Question: How can I change the z-value, or just send to back or to front the objects in Interface Builder?
i.e. I would like to move to front the "Label" in this View:

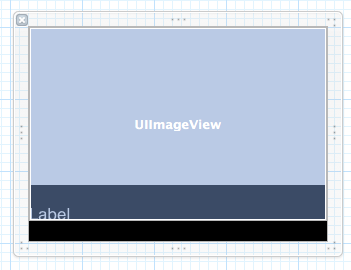
Answer: You need to reorder then in Interface Builder. It seems like you're using Xcode 4. So, first, click on the arrow in the bottom left corner of IB to expand the side panel:

Next, click and drag the views that you'd like to rearrange.

The lower an item is on the list from the top of the list, the higher its "z-index".